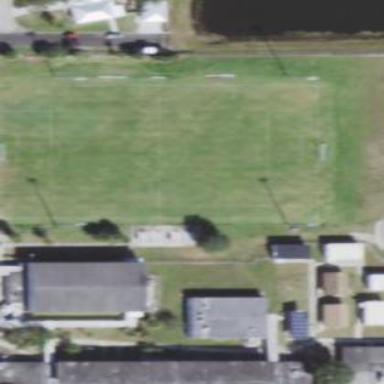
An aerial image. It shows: Soccer pitch for leisureland activities.